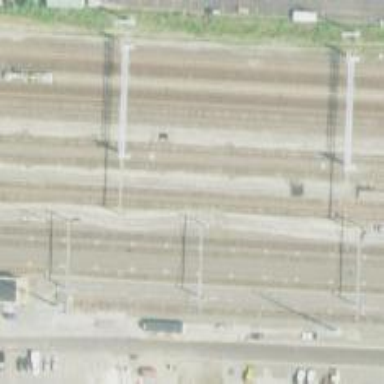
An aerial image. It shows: Railway service station.